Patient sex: M
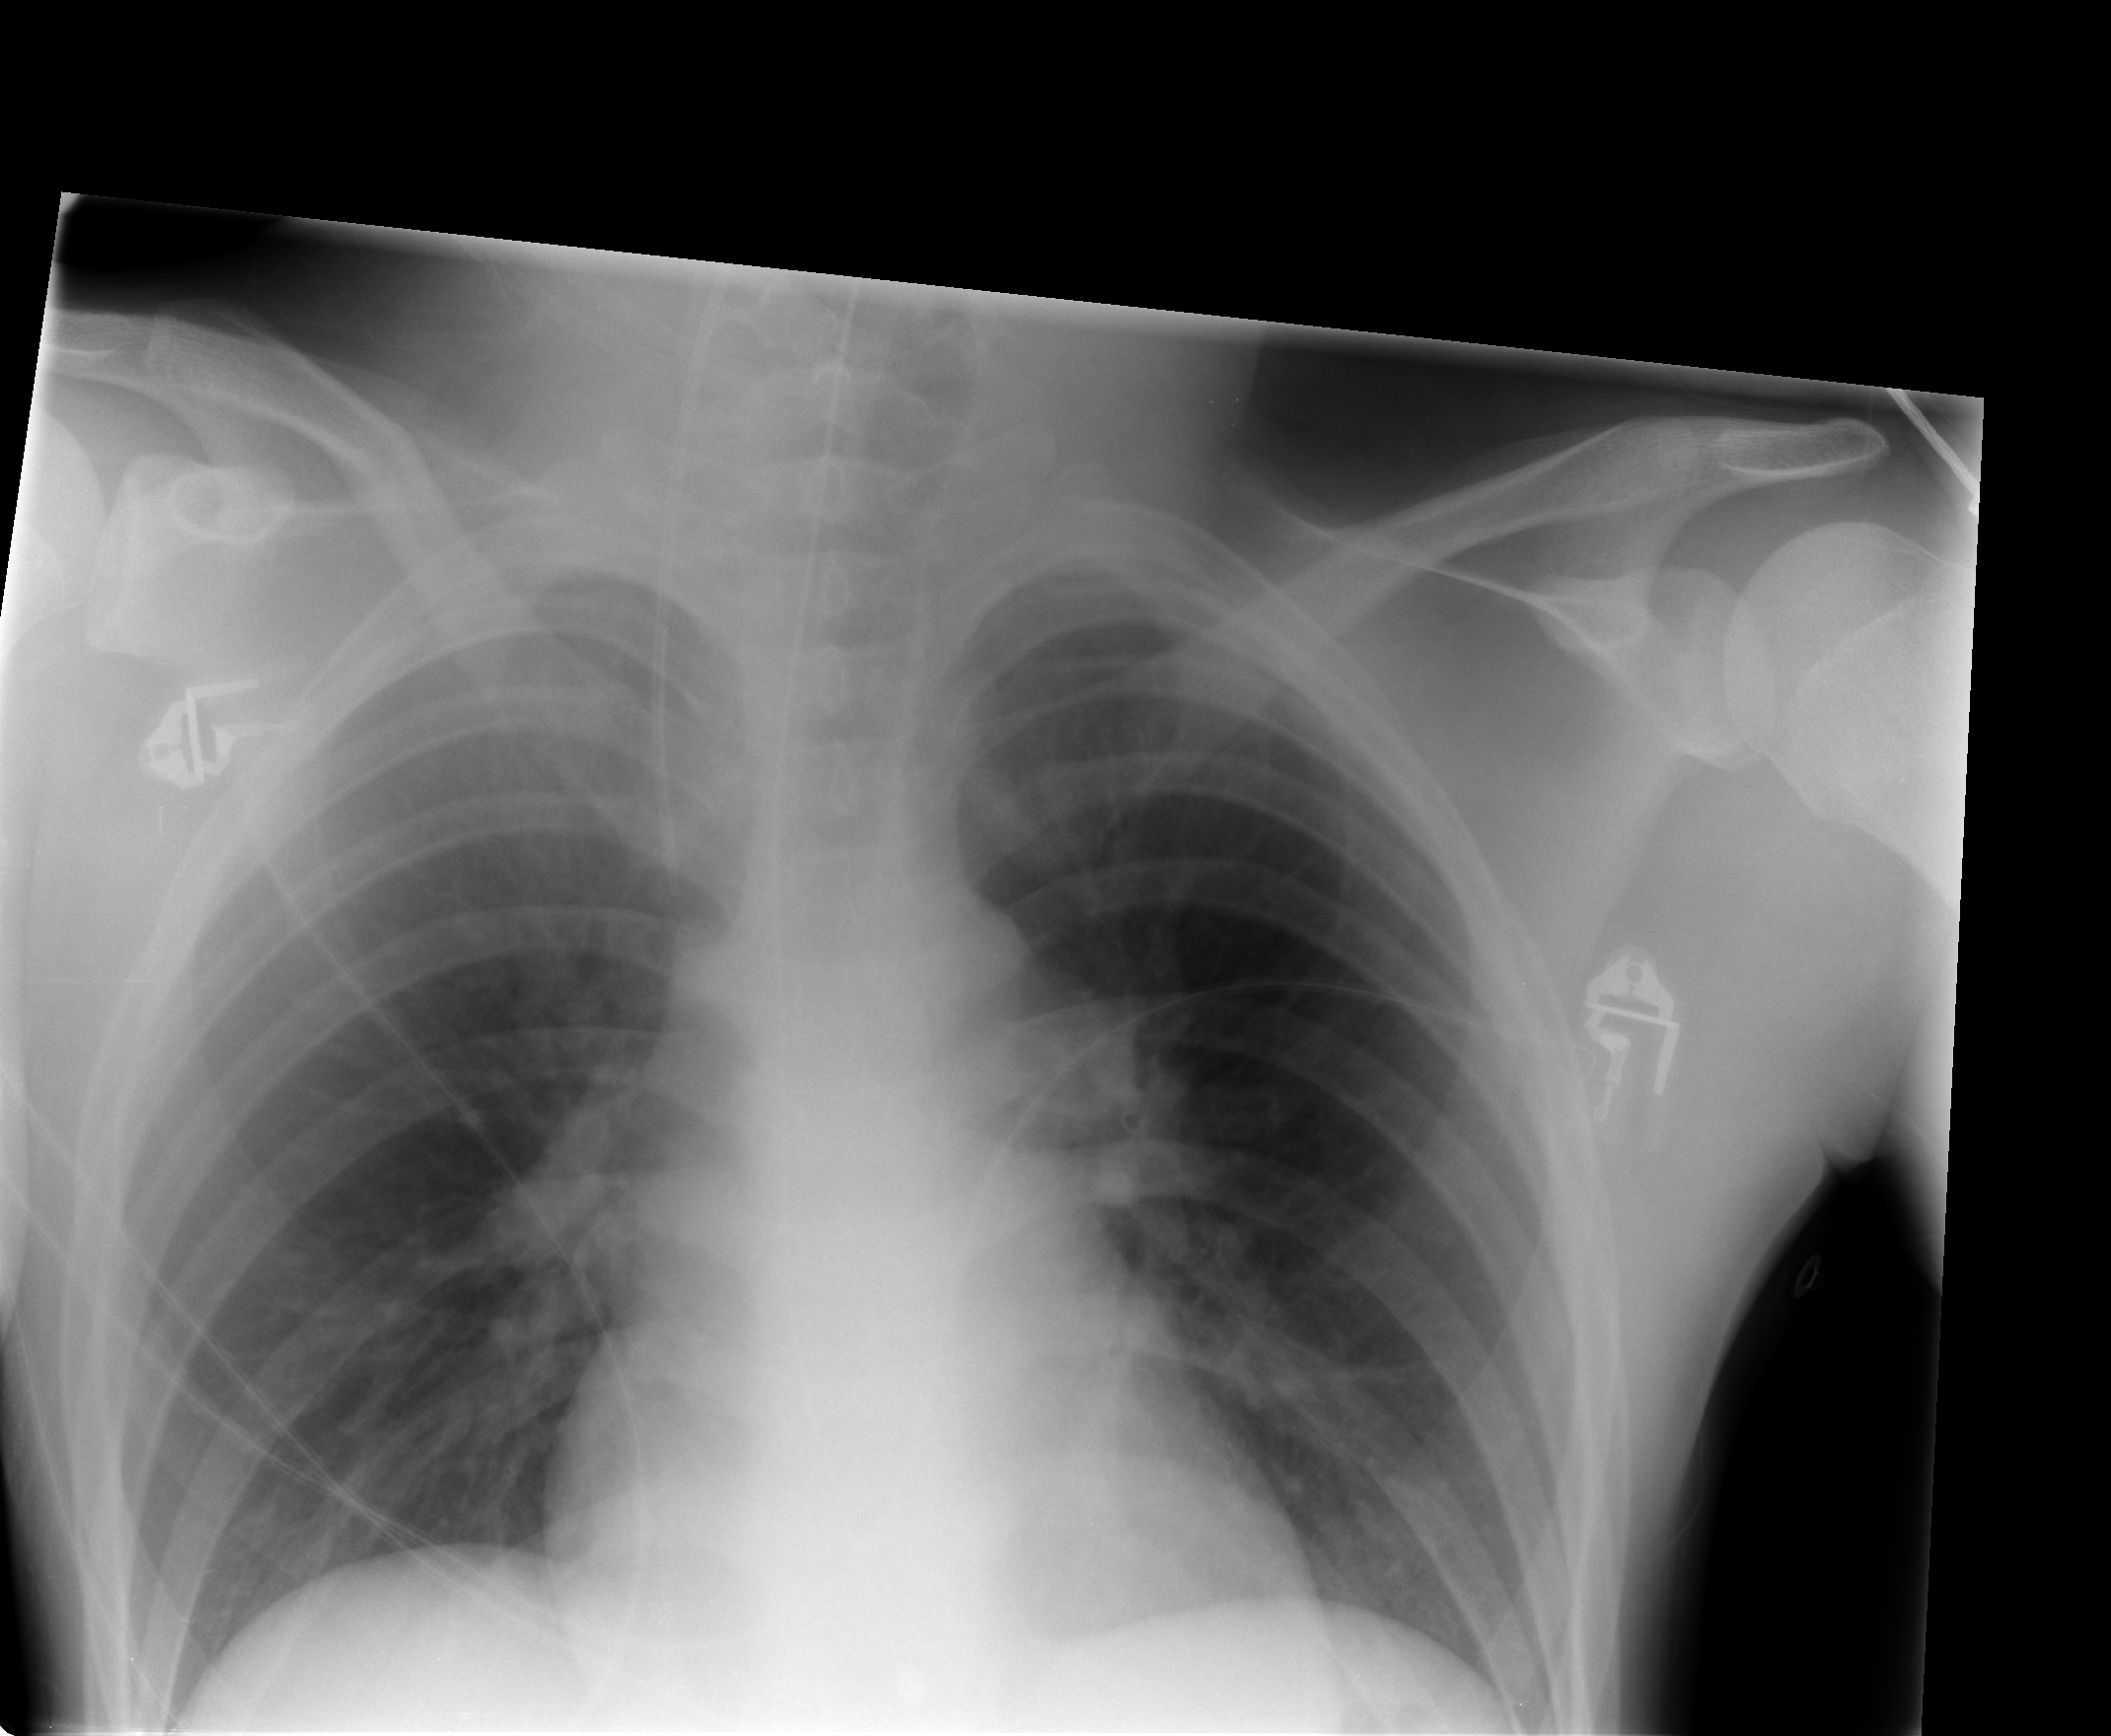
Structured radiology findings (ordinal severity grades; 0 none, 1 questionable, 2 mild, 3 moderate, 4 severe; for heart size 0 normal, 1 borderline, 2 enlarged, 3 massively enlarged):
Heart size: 0
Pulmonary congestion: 0
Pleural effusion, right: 0
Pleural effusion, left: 0
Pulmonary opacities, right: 0
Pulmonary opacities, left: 0
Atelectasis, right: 2
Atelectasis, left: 2